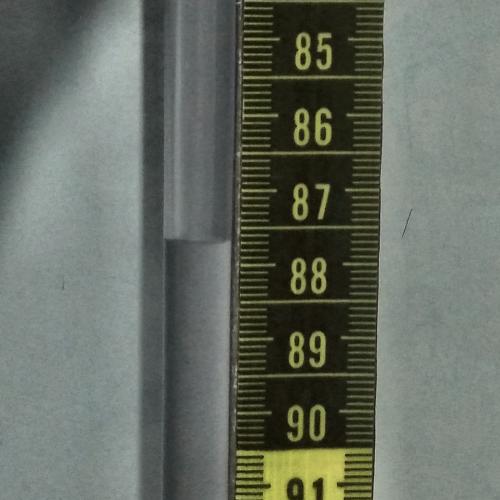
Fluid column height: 87.7 cm